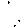
Label: bird